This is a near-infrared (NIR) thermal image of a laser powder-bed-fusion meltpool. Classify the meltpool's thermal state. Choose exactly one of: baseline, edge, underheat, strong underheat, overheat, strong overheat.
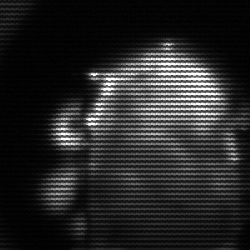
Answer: baseline